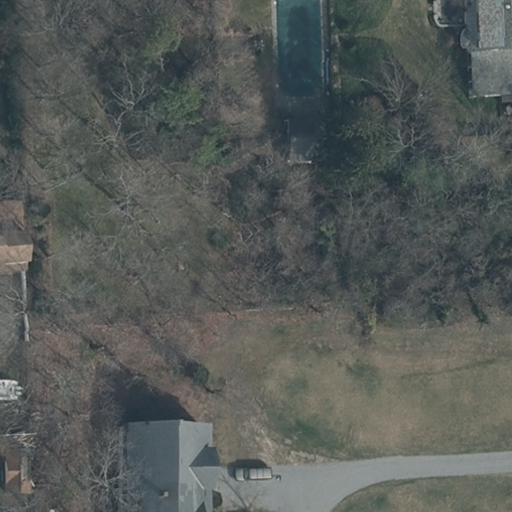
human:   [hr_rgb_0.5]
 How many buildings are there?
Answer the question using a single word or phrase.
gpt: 5

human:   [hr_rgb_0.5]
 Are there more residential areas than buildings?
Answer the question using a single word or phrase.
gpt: no

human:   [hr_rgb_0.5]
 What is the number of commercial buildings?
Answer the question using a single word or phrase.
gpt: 0

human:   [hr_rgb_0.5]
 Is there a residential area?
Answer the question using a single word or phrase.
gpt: yes

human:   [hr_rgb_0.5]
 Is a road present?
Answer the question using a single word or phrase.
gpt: no

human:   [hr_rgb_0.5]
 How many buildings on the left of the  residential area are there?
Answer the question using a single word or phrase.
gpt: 0

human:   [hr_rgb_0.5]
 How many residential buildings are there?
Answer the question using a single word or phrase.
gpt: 2

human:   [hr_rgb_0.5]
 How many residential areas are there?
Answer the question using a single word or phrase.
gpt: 1

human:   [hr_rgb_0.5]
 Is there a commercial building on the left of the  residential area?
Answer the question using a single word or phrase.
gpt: no

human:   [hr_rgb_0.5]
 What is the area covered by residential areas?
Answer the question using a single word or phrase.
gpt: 10595m2

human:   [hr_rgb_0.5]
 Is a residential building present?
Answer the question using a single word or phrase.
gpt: yes

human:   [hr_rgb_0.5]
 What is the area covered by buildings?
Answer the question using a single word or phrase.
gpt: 552m2

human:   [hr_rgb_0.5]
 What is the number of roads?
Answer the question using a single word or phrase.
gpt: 0

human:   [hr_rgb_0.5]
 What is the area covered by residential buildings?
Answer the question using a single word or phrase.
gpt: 169m2

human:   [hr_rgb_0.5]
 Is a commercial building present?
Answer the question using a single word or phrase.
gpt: no

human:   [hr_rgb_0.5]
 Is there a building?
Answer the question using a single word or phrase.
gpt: yes

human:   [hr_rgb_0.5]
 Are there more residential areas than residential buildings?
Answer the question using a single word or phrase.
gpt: no

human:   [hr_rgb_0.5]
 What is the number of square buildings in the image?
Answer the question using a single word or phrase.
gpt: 0

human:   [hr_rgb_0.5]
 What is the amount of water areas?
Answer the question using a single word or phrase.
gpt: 0

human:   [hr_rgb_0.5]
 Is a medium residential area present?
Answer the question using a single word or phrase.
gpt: no

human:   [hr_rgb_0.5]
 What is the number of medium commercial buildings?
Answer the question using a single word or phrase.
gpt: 0

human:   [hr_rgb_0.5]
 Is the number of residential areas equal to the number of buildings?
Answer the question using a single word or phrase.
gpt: no

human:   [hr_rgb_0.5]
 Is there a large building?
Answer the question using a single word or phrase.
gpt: no

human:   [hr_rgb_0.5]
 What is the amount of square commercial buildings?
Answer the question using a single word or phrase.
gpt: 0

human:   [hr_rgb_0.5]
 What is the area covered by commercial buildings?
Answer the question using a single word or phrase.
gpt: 0m2

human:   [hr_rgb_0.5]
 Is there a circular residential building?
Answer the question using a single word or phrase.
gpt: no

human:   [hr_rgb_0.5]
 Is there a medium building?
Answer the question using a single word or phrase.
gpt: yes

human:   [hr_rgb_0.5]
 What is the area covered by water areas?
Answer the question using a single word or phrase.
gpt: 0m2

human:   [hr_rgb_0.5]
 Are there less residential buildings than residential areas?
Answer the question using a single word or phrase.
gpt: no

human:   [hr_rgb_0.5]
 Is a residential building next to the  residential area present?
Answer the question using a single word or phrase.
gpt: yes

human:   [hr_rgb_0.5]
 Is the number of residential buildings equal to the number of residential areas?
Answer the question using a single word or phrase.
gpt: no

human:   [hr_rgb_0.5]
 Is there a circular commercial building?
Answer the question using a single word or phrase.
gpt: no

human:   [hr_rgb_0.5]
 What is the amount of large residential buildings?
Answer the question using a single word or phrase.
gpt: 0

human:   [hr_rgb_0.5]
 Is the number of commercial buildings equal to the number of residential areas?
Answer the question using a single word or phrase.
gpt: no

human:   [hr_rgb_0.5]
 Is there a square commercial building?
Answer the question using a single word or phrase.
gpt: no

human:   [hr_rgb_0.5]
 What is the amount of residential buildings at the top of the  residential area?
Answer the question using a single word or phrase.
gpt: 2

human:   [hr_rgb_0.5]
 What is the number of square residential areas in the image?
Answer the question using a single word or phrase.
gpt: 0

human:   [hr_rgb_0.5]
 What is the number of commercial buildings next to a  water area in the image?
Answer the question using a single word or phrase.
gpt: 0

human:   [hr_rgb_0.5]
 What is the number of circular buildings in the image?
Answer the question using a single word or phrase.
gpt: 0

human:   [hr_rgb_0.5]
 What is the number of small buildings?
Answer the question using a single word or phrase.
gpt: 4

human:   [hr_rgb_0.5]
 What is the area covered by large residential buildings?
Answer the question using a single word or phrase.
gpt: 0m2

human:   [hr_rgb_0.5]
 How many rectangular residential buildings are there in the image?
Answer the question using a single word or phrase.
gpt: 1

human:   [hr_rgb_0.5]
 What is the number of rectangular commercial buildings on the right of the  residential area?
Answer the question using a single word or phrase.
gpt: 0

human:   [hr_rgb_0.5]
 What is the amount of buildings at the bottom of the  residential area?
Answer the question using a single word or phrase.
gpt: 0

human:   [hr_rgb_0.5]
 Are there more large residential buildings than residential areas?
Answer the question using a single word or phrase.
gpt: no

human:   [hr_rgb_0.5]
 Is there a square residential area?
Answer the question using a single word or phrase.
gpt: no

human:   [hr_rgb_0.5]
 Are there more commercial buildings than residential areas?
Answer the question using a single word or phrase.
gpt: no

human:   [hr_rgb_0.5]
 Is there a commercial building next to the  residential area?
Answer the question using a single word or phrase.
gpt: no

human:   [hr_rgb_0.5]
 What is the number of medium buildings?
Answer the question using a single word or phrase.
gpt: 1

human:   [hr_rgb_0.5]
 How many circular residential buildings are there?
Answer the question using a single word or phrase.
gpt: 0

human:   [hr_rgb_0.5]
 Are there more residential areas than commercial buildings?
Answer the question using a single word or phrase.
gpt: yes

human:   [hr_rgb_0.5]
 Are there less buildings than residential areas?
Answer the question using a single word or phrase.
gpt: no

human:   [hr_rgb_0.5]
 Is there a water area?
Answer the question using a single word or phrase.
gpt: no

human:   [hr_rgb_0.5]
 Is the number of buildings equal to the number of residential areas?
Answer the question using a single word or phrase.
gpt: no

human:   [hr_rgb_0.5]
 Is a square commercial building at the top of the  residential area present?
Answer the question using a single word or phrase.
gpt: no

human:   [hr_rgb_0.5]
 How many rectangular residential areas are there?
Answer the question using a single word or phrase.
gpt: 1

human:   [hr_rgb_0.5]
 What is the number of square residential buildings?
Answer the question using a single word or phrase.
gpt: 0

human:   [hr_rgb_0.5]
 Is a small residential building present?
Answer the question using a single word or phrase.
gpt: yes

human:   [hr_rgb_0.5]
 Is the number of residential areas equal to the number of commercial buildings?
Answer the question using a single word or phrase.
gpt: no

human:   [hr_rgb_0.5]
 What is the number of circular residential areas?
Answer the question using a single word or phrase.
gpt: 0

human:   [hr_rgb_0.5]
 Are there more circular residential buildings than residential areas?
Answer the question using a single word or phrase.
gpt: no

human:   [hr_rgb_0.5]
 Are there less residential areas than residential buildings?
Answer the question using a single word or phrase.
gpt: yes

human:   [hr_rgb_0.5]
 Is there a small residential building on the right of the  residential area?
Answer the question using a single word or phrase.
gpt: yes

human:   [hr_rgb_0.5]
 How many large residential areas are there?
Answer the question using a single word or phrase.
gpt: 1